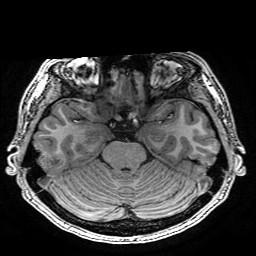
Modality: T1w
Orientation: coronal
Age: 21
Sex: male
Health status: healthy
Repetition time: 2.53 s
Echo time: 0.0034 s